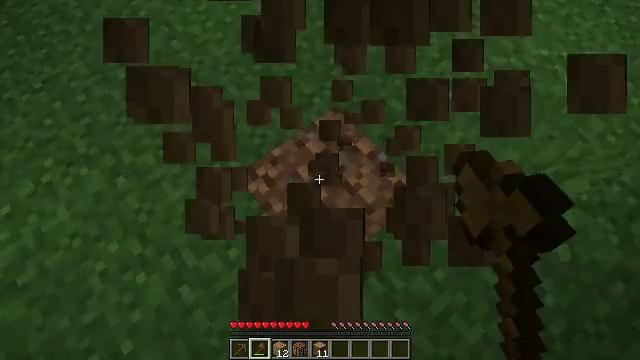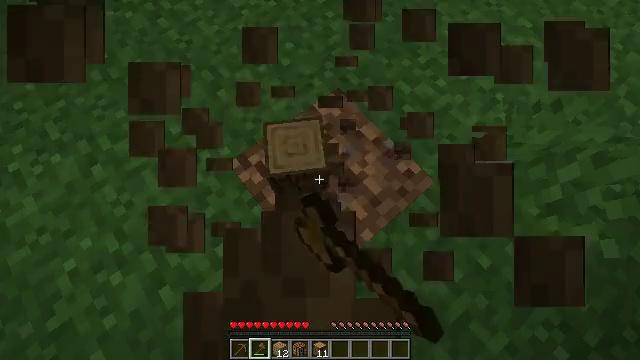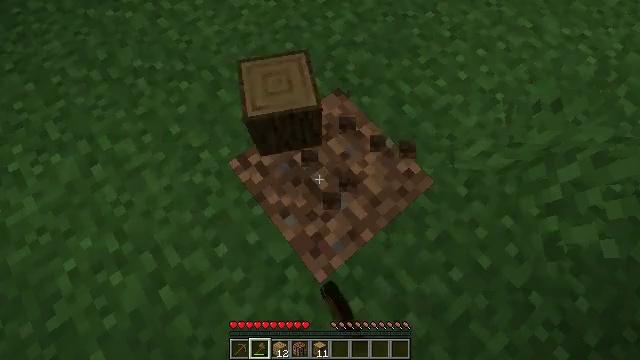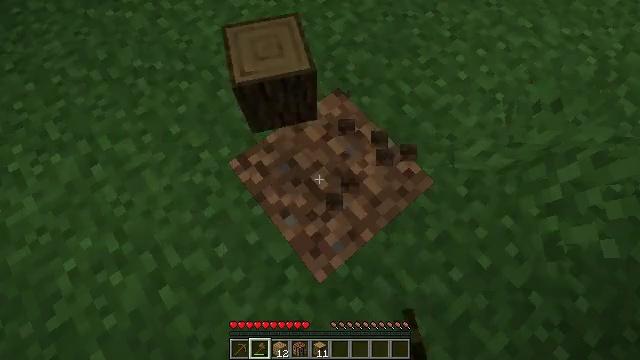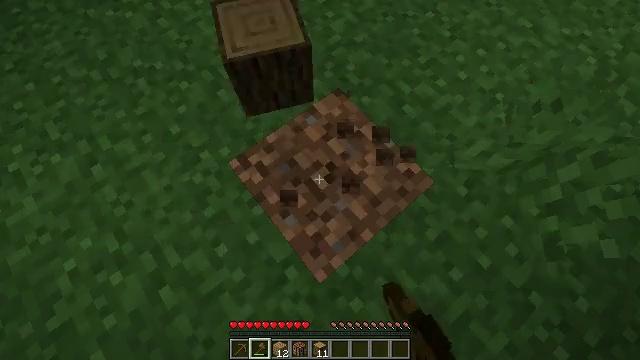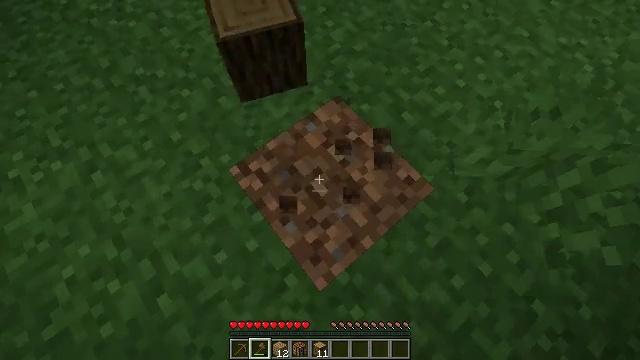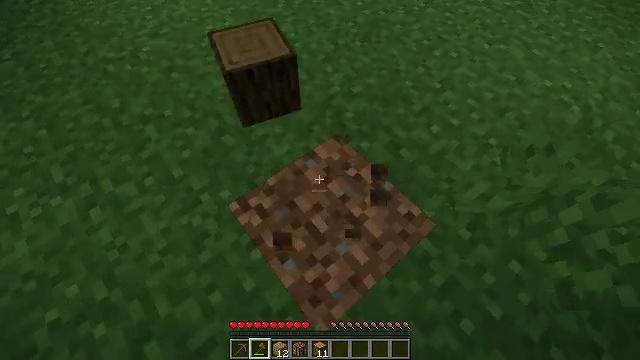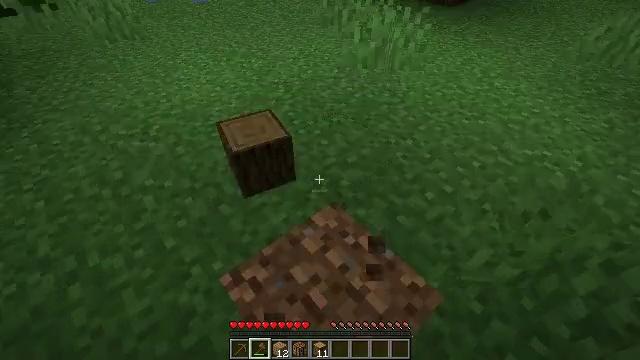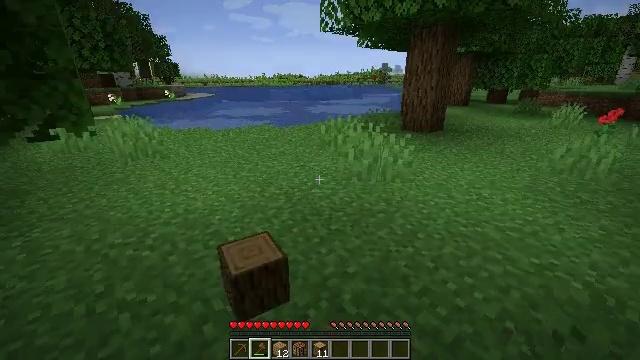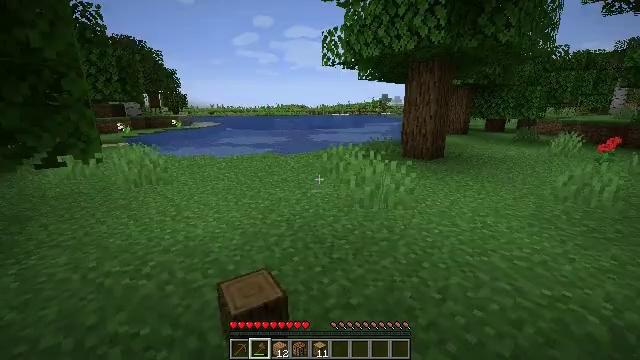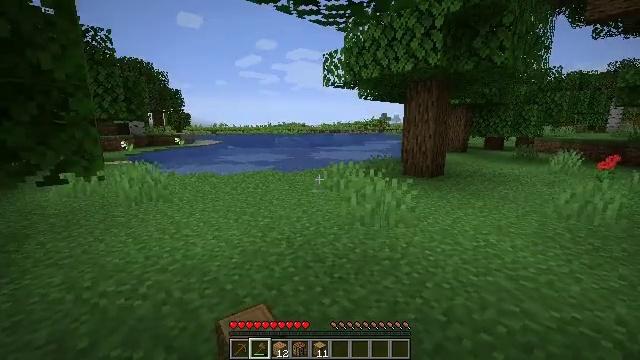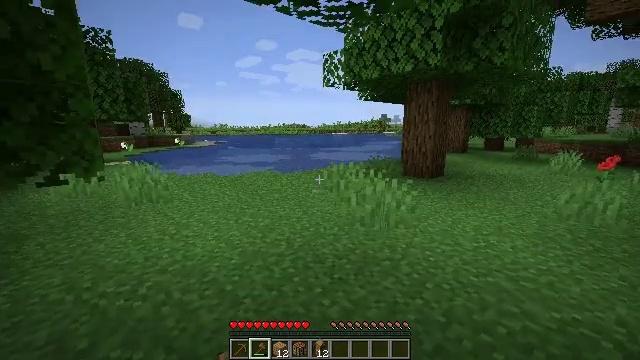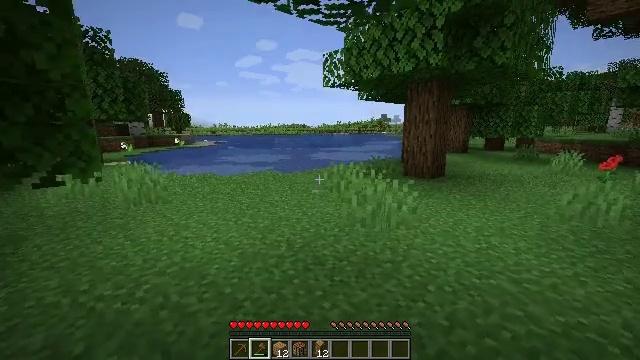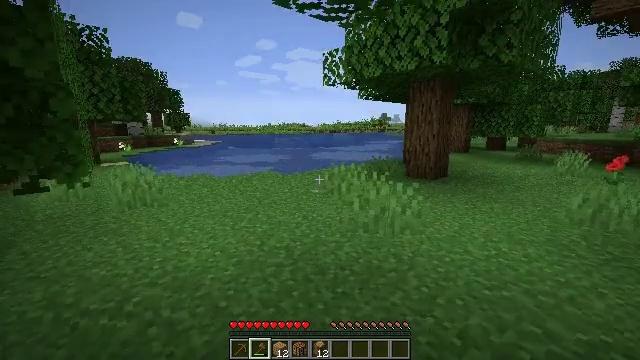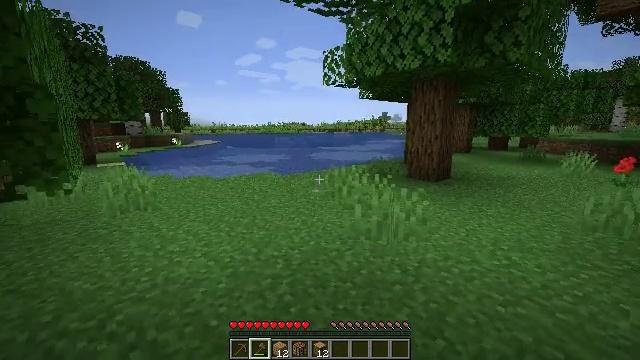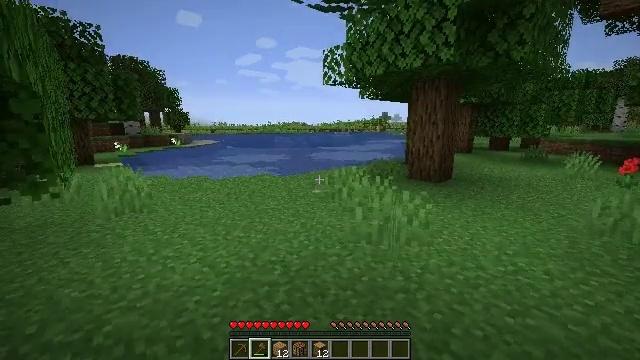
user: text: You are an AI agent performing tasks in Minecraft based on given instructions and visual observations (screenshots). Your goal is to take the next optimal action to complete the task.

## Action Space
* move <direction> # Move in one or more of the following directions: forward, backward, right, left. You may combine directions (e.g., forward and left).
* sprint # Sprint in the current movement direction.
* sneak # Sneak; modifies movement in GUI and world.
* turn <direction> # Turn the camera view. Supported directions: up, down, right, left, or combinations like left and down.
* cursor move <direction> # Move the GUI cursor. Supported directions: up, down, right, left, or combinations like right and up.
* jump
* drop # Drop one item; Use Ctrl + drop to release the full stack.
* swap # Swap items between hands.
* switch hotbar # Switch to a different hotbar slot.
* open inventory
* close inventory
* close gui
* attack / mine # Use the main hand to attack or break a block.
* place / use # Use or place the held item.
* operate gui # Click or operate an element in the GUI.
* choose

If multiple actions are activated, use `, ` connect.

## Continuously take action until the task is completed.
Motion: motion action
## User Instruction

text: Attack the sunflower to harvest it.
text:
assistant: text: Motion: attack / mine
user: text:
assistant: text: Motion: attack / mine
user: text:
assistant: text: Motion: attack / mine
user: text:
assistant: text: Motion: attack / mine
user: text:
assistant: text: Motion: turn up
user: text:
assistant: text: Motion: turn up
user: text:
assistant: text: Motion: turn right and up
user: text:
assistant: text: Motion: turn up
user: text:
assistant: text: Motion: turn up
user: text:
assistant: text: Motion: turn up
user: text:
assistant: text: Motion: no_op
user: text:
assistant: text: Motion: move forward
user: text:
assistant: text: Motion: move forward
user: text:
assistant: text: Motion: move forward
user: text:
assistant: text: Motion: move forward
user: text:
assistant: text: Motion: move forward, turn left and down
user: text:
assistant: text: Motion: move forward
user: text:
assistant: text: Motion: move forward
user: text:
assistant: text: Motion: move forward
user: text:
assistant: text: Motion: move forward
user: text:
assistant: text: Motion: move forward, turn left
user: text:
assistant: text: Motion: move forward, turn left
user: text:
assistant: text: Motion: move forward
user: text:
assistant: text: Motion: move forward
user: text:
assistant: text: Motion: move forward
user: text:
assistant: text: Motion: move forward
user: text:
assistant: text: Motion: move forward
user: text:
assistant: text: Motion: move forward and move left
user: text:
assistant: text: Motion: move forward and move left
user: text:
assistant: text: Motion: move forward and move left